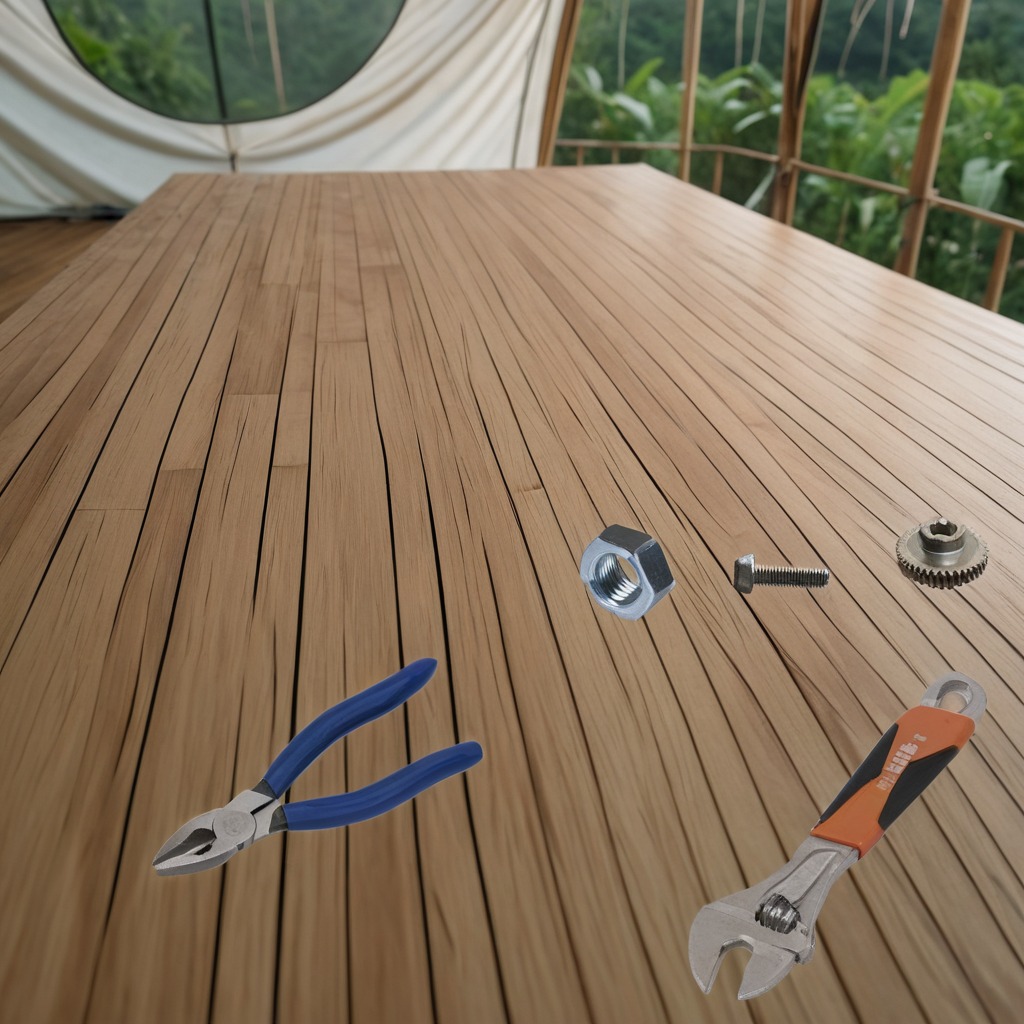
A steel gear with teeth, a metal machine screw, pliers, a metal nut, and a wrench are lying on the wooden table.